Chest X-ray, AP view. Patient: 61 years old, sex M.
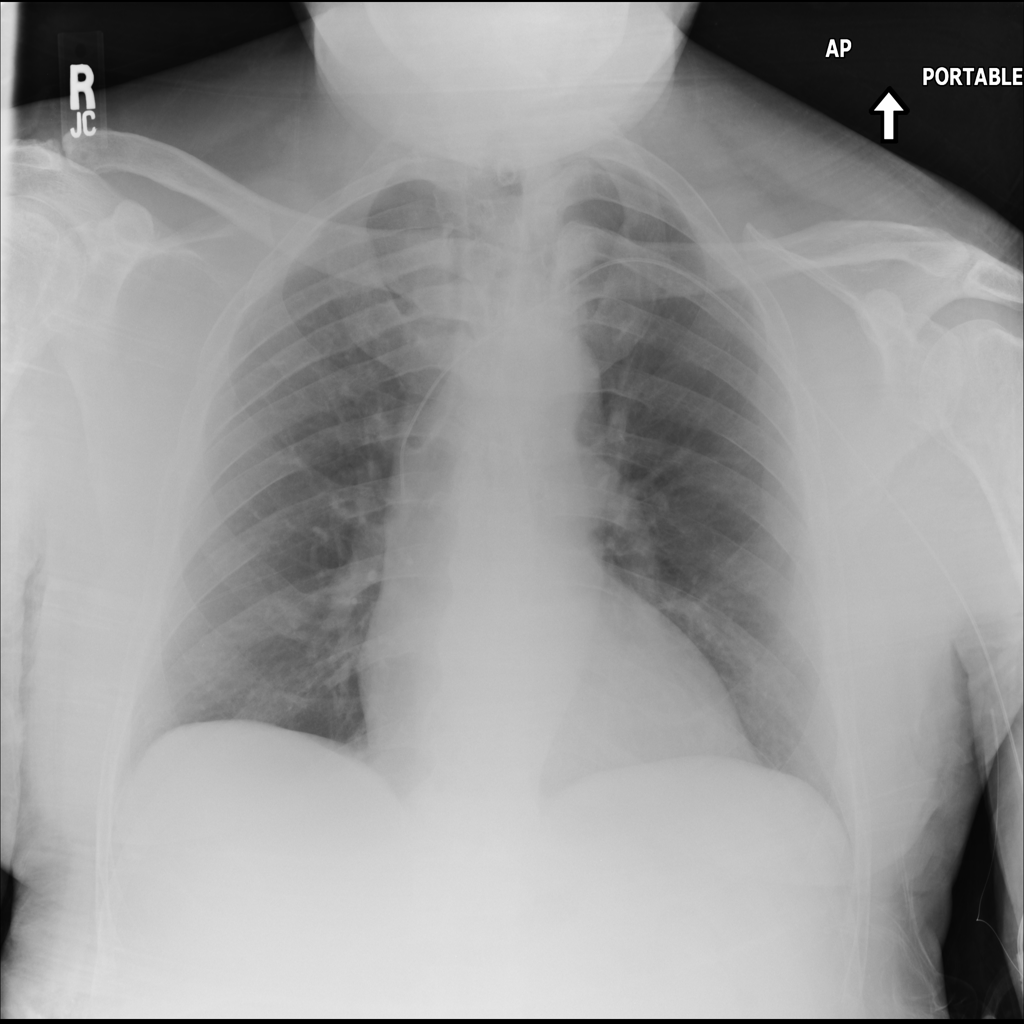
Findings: No Finding